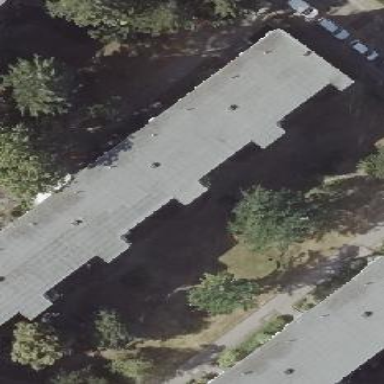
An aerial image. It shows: Residential building with flat roof.